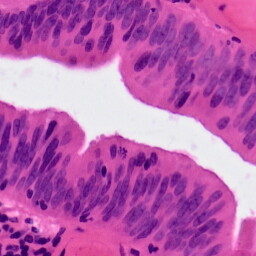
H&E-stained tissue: Colon